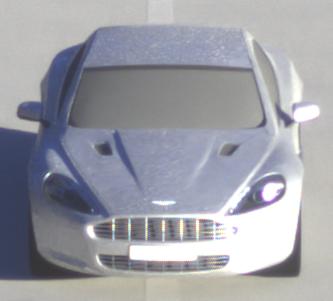
Make: Aston Martin
Model: Rapide
Detailed model: Rapide
Model produced from: 2010/03
Model produced until: 2013/07
Doors: 5
Color: white
Road condition: dry road
Daytime: sunrise or sunset
Contrast: high contrast